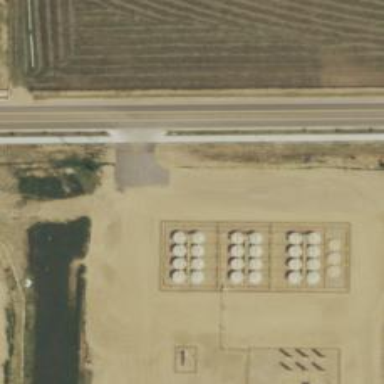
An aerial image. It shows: Storage tank that is man-made.